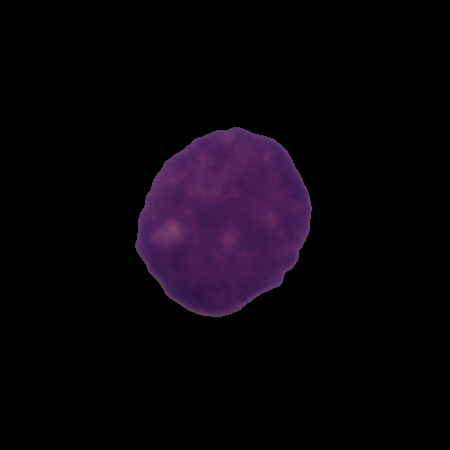
Label: cancer